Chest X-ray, PA view. Patient: 30 years old, sex F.
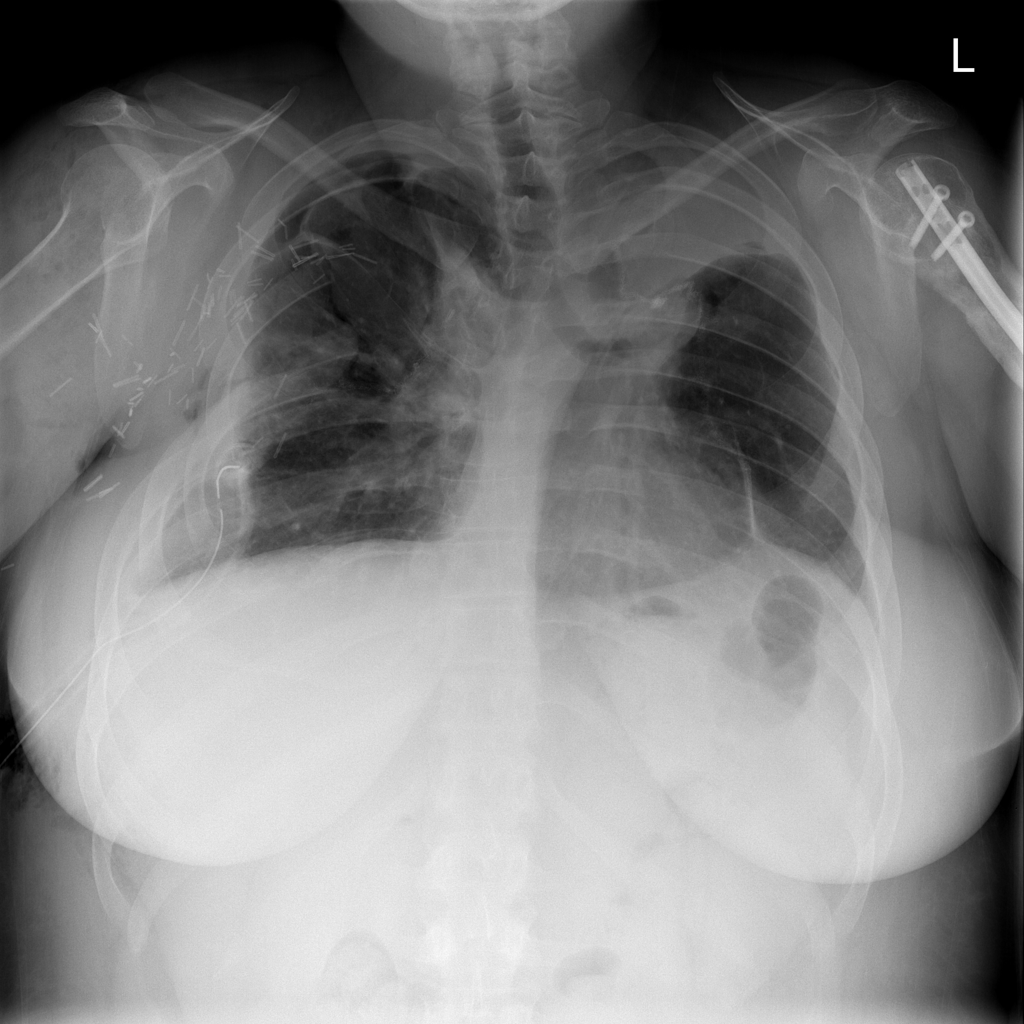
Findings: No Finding